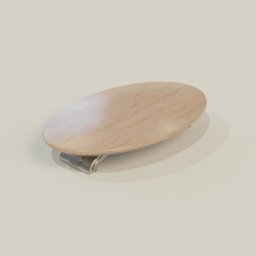
Label: furniture